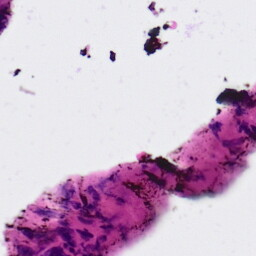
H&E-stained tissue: Ovarian